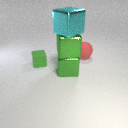
large green metal cube to the left of large red rubber sphere